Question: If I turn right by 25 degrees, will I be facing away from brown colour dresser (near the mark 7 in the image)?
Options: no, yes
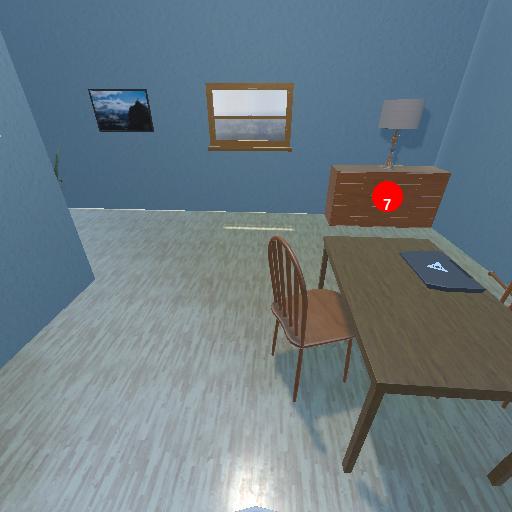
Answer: no